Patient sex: M
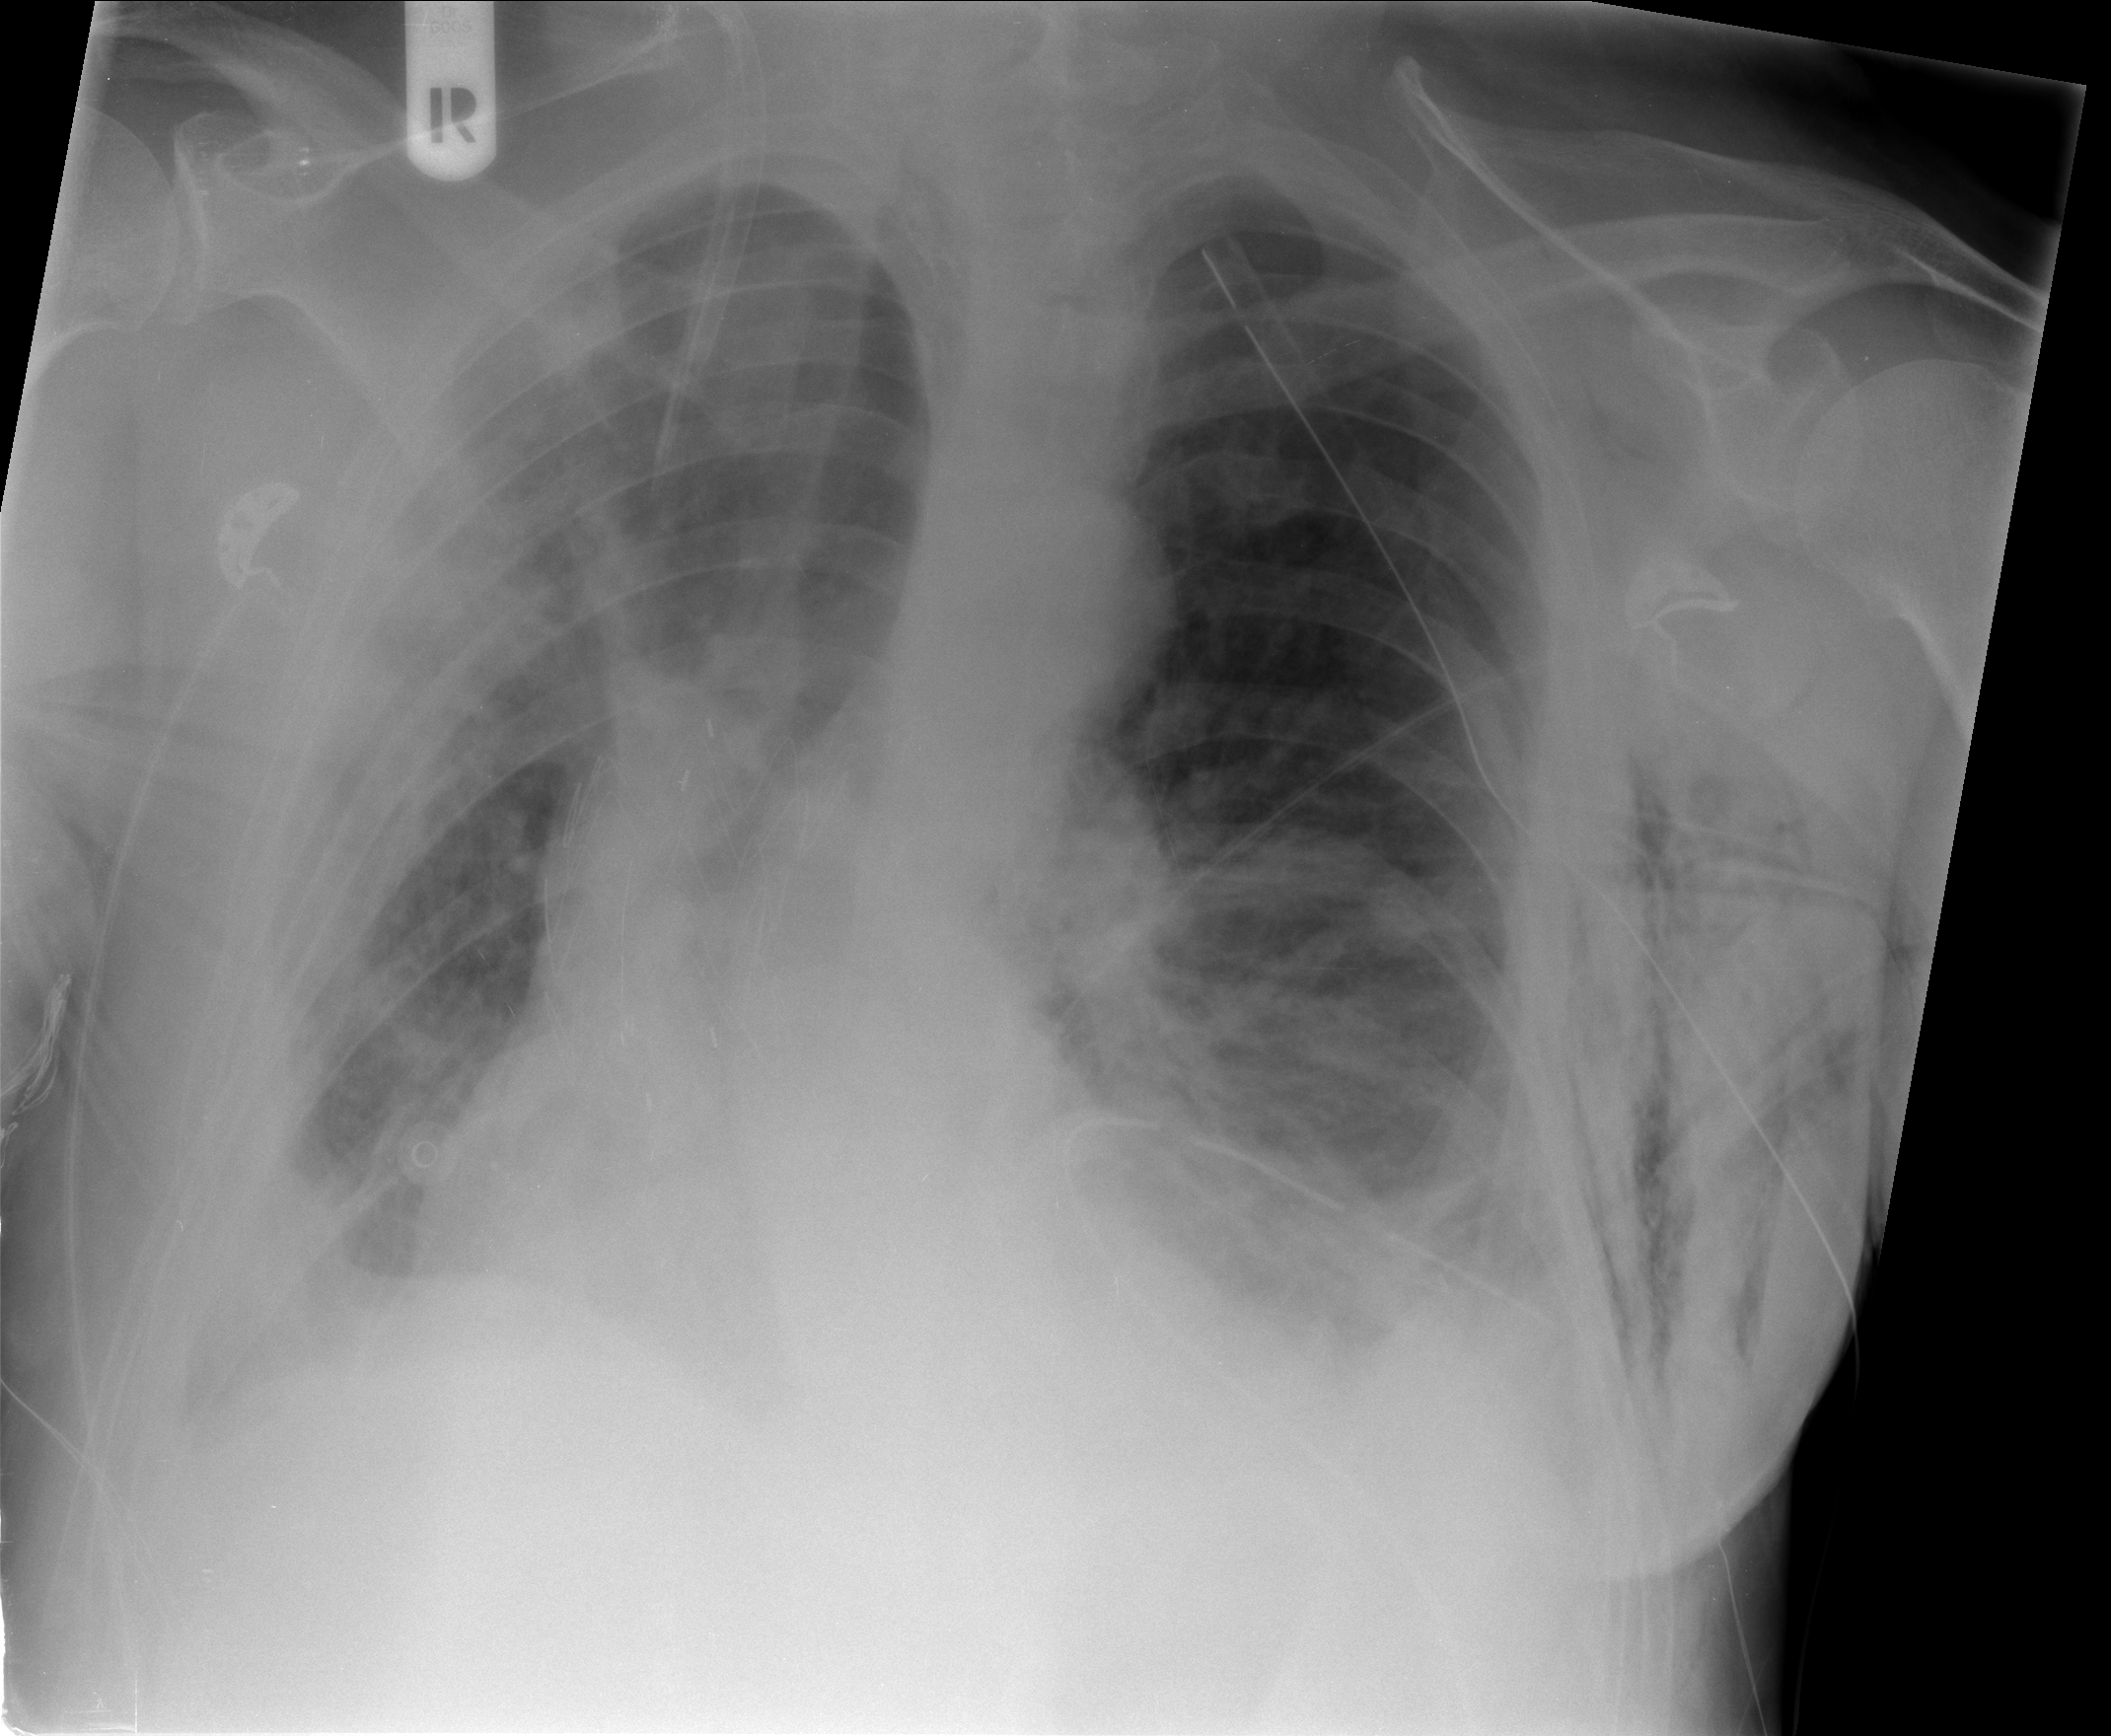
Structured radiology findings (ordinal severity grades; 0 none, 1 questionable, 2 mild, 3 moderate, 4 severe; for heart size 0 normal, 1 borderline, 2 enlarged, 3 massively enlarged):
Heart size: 0
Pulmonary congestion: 0
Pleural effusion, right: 2
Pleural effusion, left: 2
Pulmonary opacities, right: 3
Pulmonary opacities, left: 0
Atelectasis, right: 3
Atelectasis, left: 2